Interaction volume radius: 5 \u00c5
Interaction volume height: 25 \u00c5
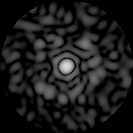
Disorder parameter: 0.7962